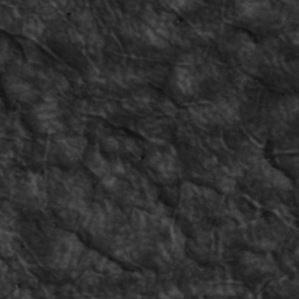
Label: non_frost